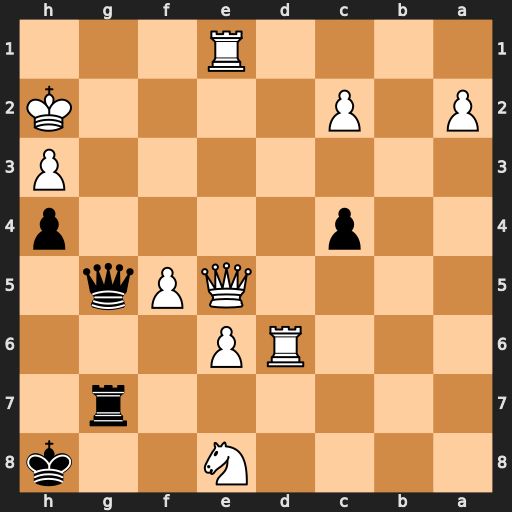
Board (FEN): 4N2k/6r1/3RP3/4QPq1/2p4p/7P/P1P4K/4R3
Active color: b
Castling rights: -
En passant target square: -
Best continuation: Qg2#